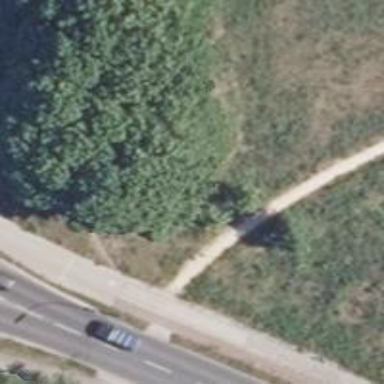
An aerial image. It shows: Compacted footway.